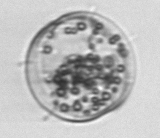
Label: Thalassiosira